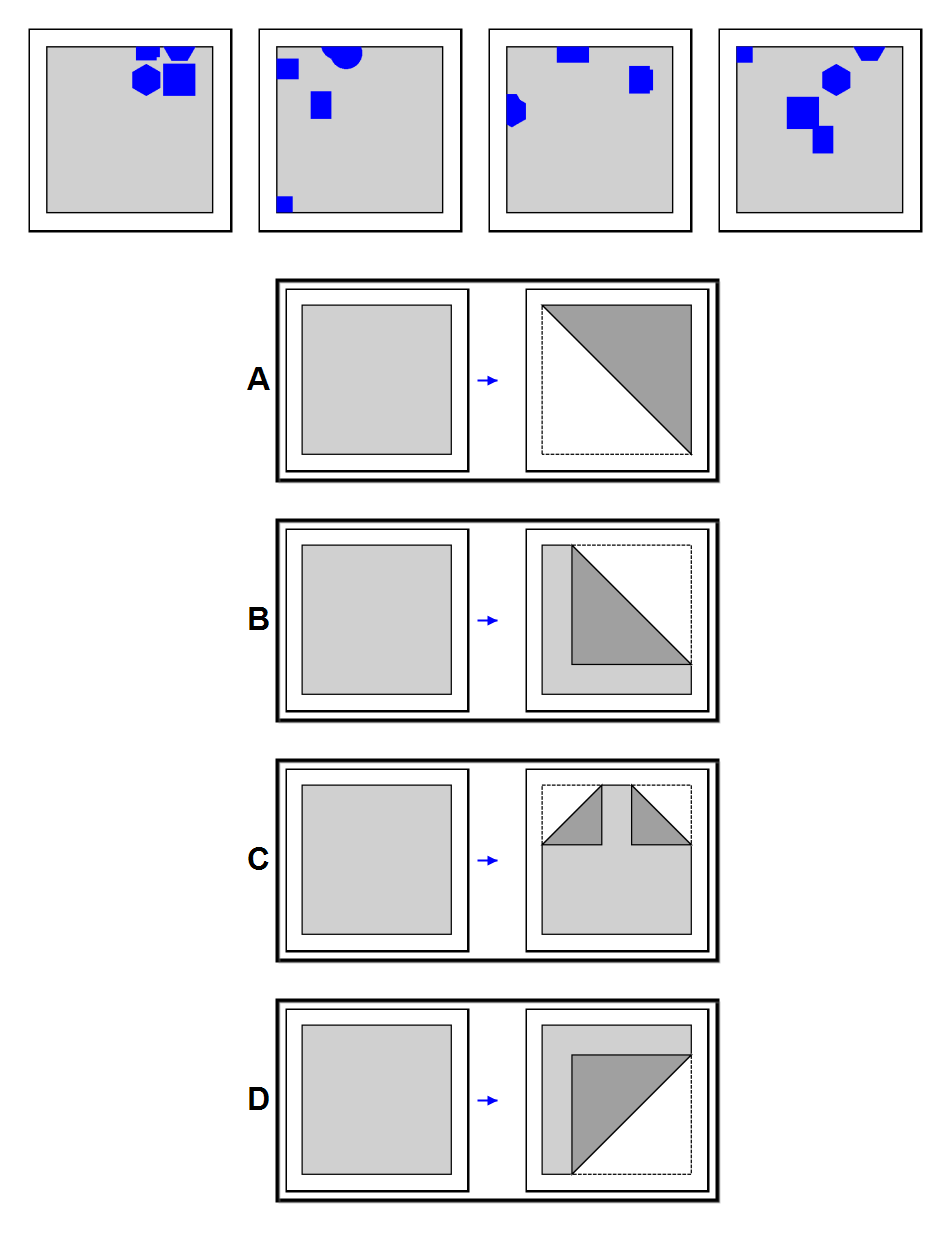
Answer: C